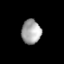
Tissue: lung
Cell type: Others
Senescence score: 0.188
Nuclear area (px): 463
Mean DAPI intensity: 165.21